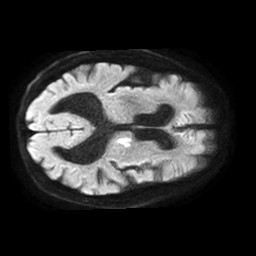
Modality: TRACE
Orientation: axial
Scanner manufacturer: philips
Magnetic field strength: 1.5 T
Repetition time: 3.512 s
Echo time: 0.07078 s